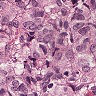
Metastatic tissue present: yes